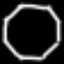
Label: octagon